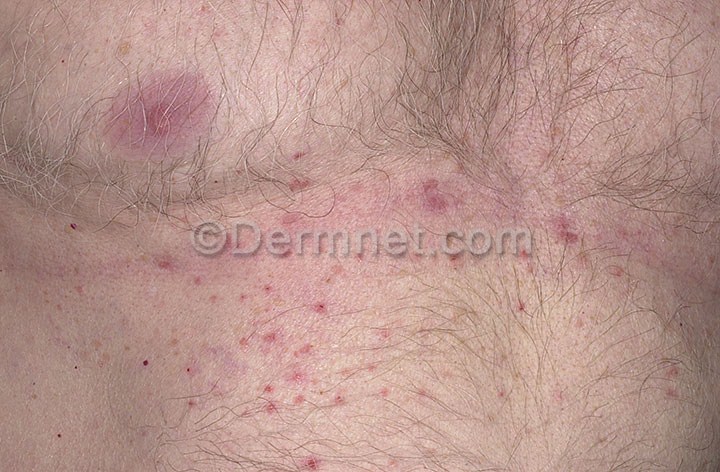
Disease: Bullous Disease Photos